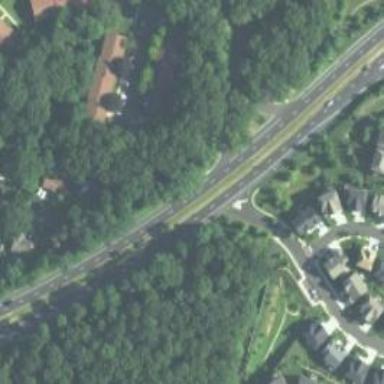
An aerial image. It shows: Trunk link highway.